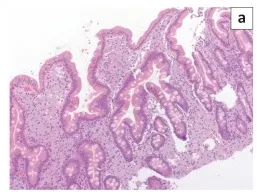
Histological images of the duodenum and lymphnode. (a) Histology of the duodenal mucosa showing lamina propria expansion by histiocyte sheets (hematoxylin and eosin, 100x).
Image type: pathology (h&e)